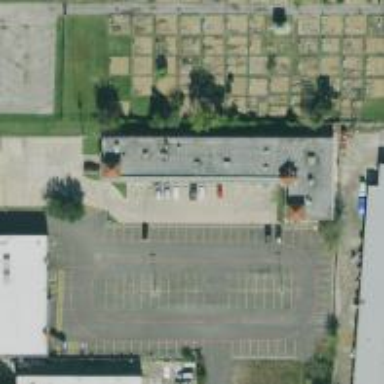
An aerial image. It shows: Parking space.